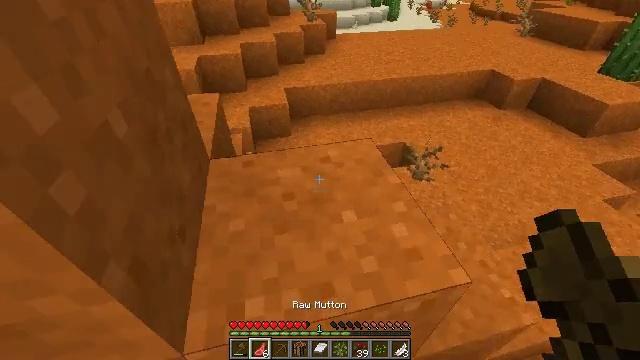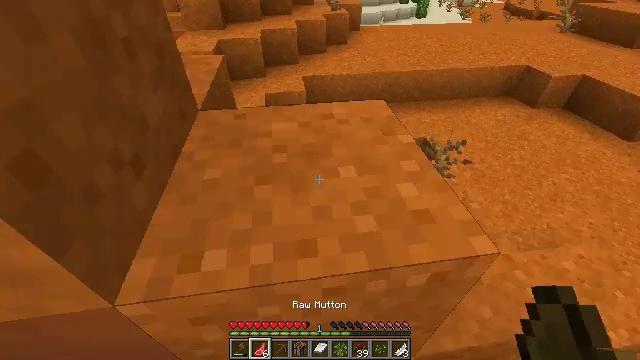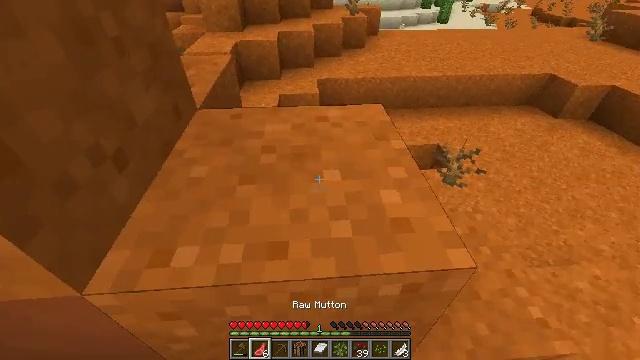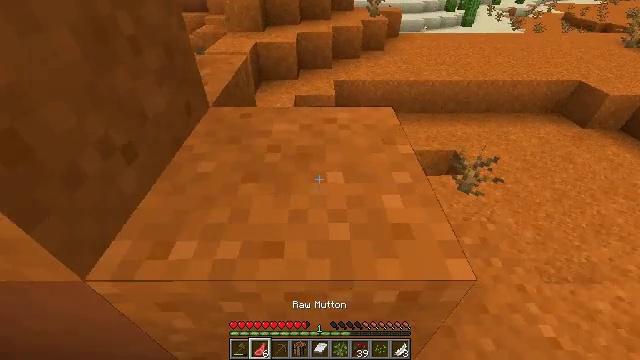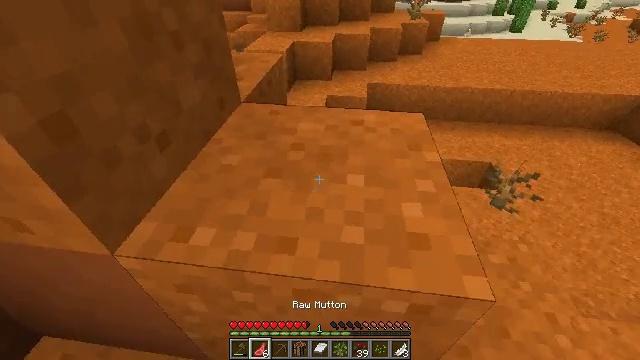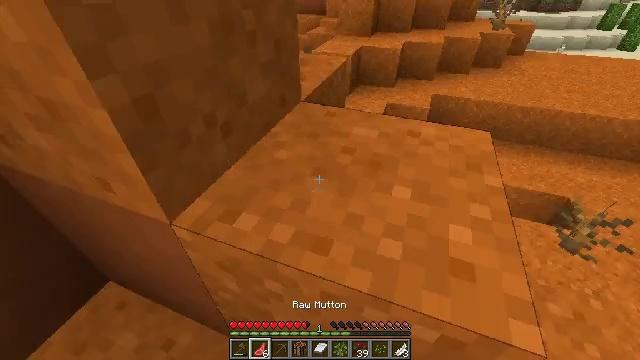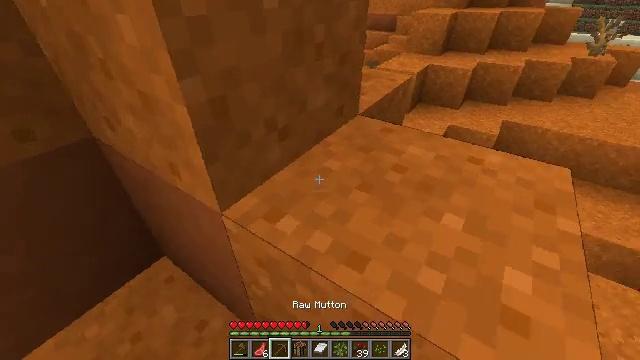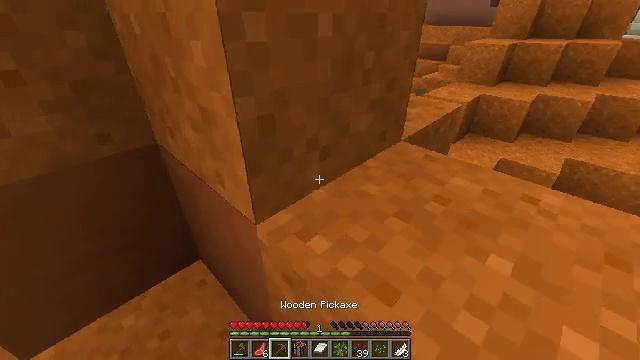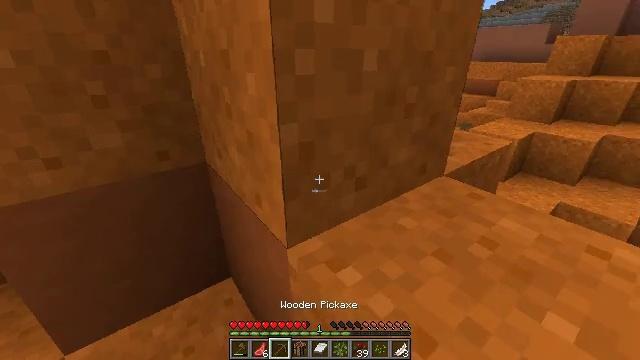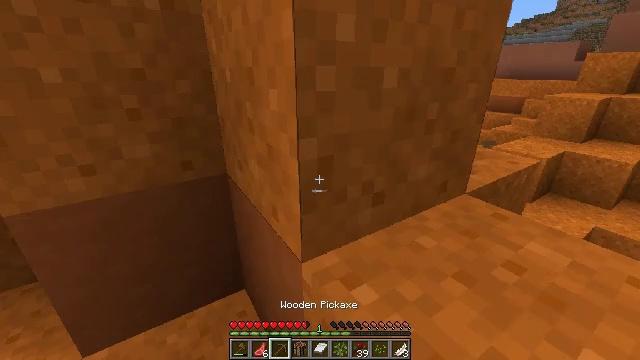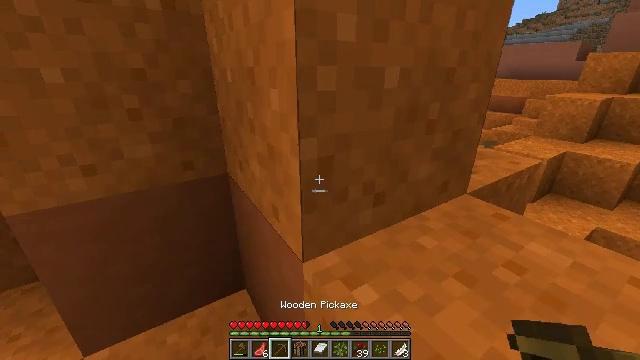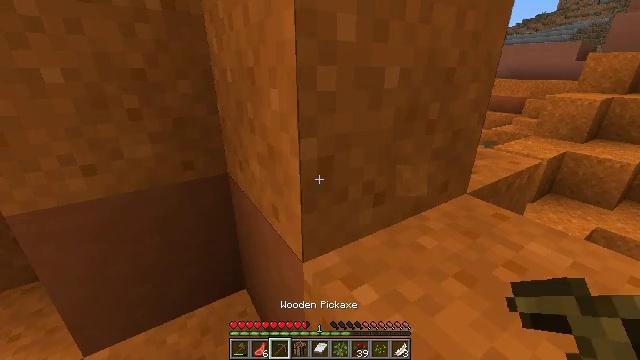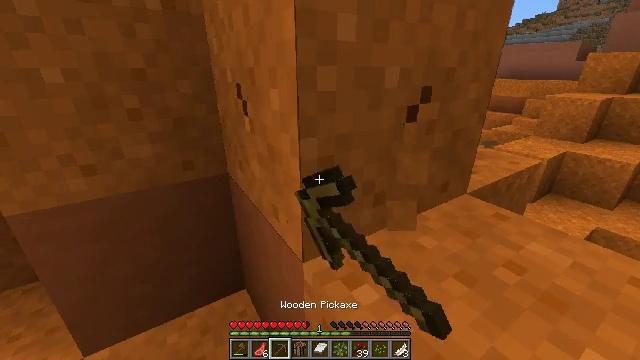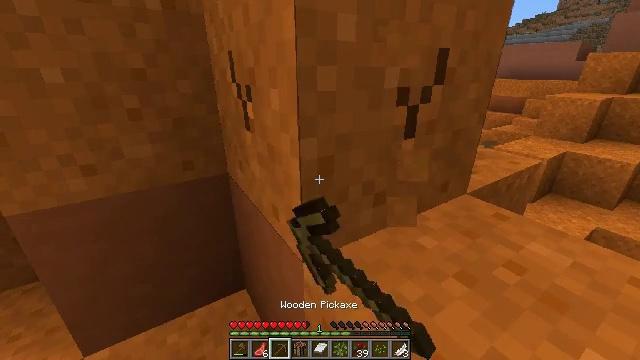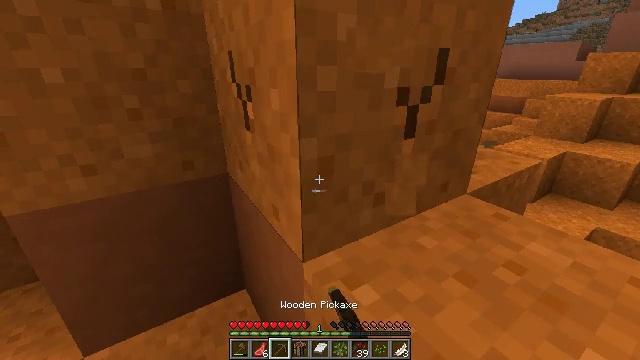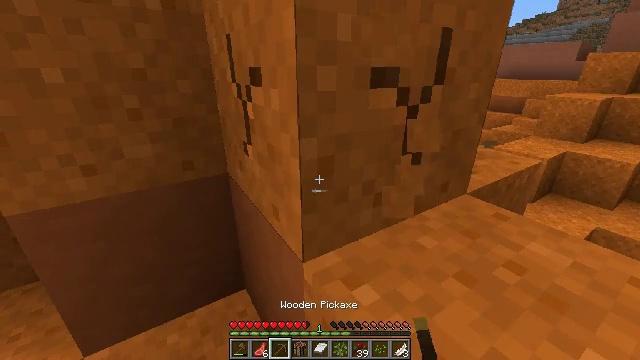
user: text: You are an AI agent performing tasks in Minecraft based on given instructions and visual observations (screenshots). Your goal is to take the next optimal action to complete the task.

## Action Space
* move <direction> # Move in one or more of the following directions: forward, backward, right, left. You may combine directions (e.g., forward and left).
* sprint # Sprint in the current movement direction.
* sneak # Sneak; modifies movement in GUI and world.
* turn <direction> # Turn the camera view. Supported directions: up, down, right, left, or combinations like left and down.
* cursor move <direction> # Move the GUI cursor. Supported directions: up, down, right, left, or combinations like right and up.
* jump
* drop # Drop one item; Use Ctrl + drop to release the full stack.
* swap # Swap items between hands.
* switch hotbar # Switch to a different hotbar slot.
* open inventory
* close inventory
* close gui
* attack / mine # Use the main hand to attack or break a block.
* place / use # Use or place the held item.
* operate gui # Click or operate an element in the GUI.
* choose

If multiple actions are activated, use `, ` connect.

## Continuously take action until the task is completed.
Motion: motion action
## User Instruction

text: Gather red sand by digging.
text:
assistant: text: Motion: turn left
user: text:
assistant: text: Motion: turn left
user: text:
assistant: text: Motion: turn left
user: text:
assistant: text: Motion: turn left
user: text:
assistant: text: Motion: turn left
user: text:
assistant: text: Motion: turn left and up, switch to hotbar 3
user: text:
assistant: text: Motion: turn left and up, switch to hotbar 3
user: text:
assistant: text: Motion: turn left and up, switch to hotbar 3
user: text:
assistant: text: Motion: turn left and up
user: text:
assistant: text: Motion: no_op
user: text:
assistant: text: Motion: attack / mine
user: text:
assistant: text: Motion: attack / mine
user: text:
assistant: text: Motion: attack / mine
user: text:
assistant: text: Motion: attack / mine
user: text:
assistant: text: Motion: attack / mine
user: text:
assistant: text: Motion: attack / mine
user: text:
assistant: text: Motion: attack / mine
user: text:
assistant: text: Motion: attack / mine
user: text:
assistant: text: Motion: attack / mine
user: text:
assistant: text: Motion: attack / mine
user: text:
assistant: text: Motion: attack / mine
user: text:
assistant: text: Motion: attack / mine
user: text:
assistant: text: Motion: attack / mine
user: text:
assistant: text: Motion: attack / mine
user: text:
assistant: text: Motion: attack / mine
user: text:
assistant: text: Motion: attack / mine
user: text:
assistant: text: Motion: attack / mine
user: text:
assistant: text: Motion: attack / mine
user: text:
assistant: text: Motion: attack / mine
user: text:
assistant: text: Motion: attack / mine